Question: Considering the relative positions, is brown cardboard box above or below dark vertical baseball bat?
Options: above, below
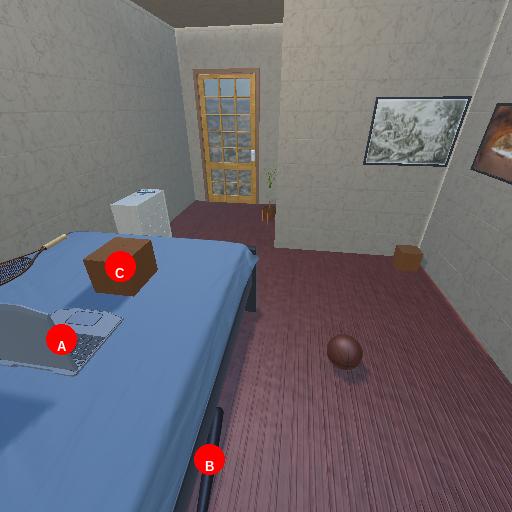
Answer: above